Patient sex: M
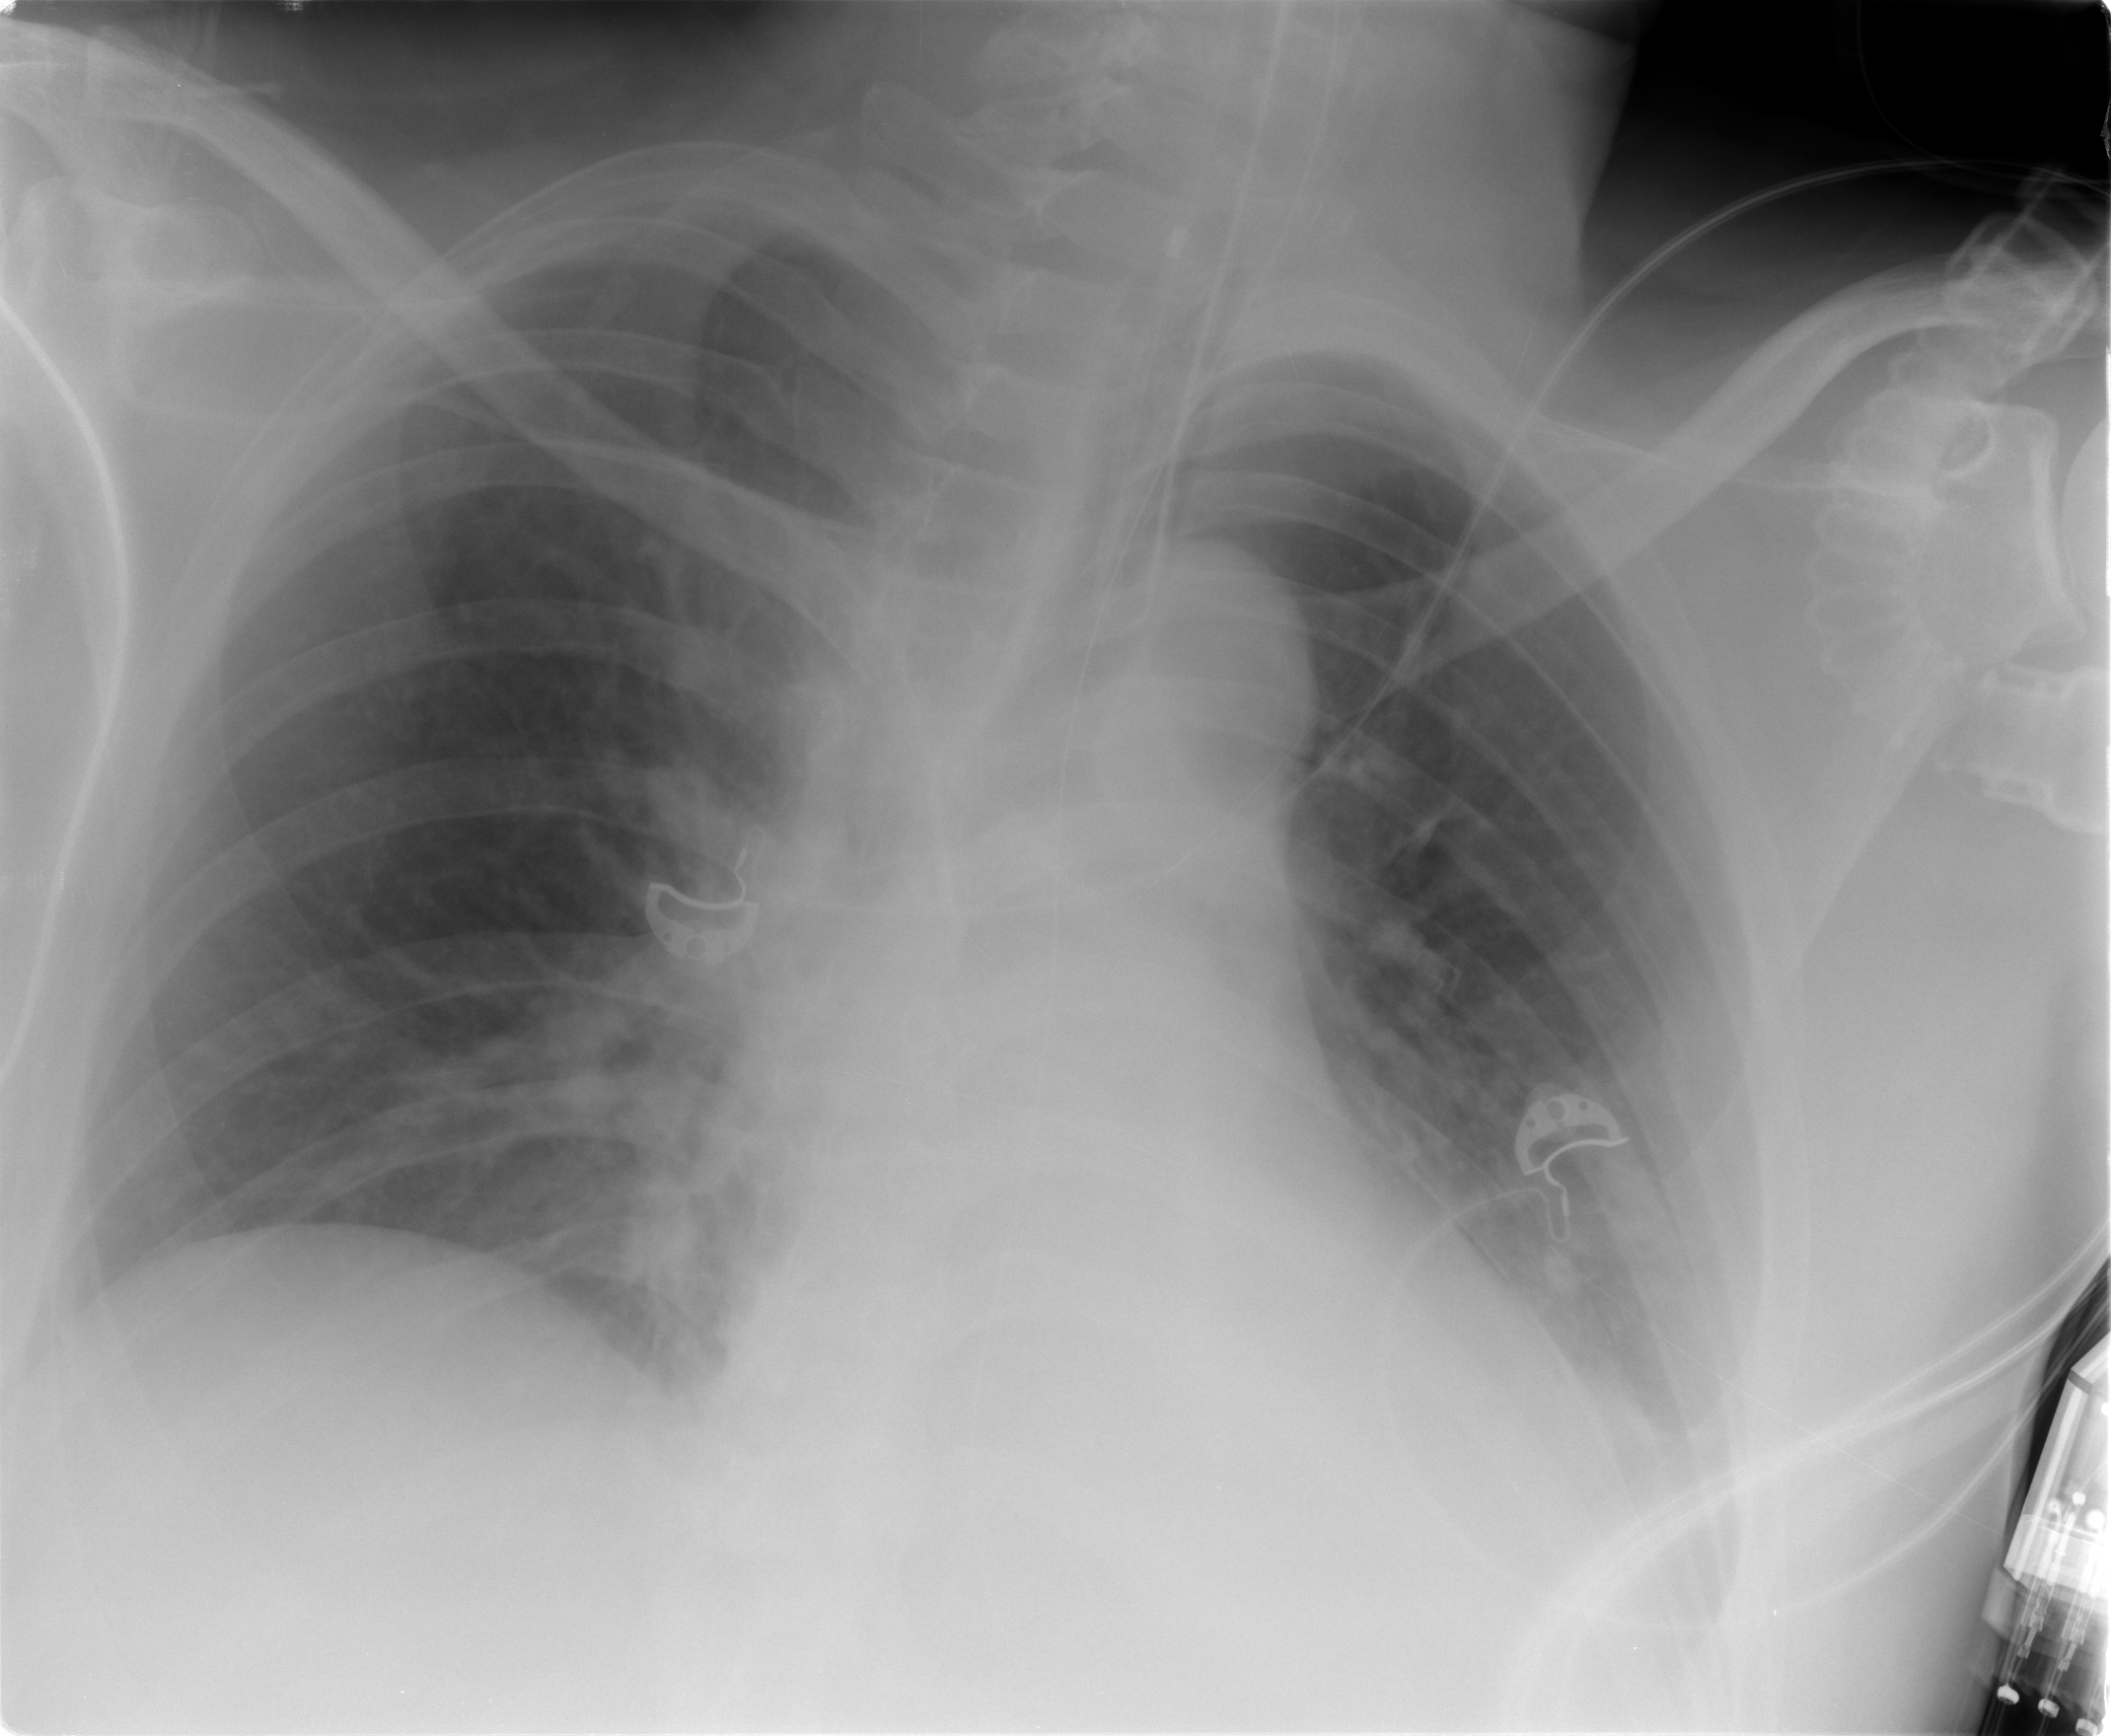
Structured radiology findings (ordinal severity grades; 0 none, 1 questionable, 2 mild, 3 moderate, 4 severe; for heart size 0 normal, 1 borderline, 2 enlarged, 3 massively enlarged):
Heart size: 2
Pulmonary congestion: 2
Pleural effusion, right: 0
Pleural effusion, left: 2
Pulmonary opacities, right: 0
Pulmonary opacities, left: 0
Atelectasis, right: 2
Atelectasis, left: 2